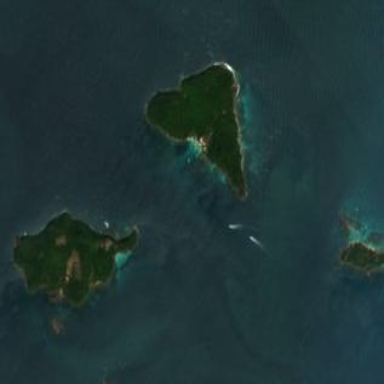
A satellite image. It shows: Islet located along the natural coastline.